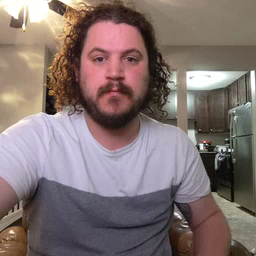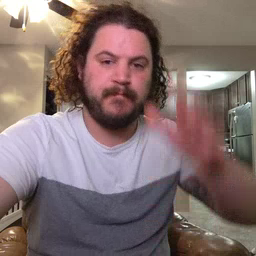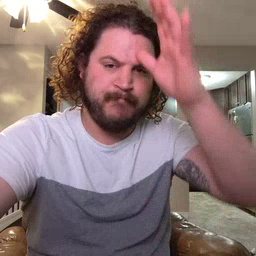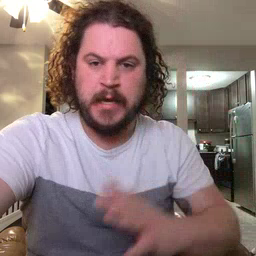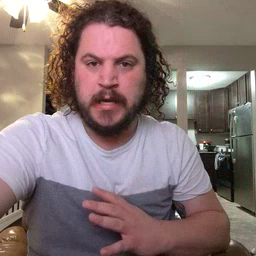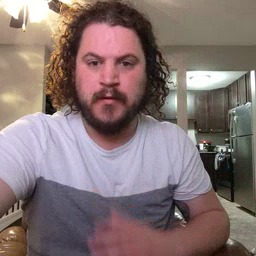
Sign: man